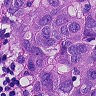
Metastatic tissue present: yes